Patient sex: M
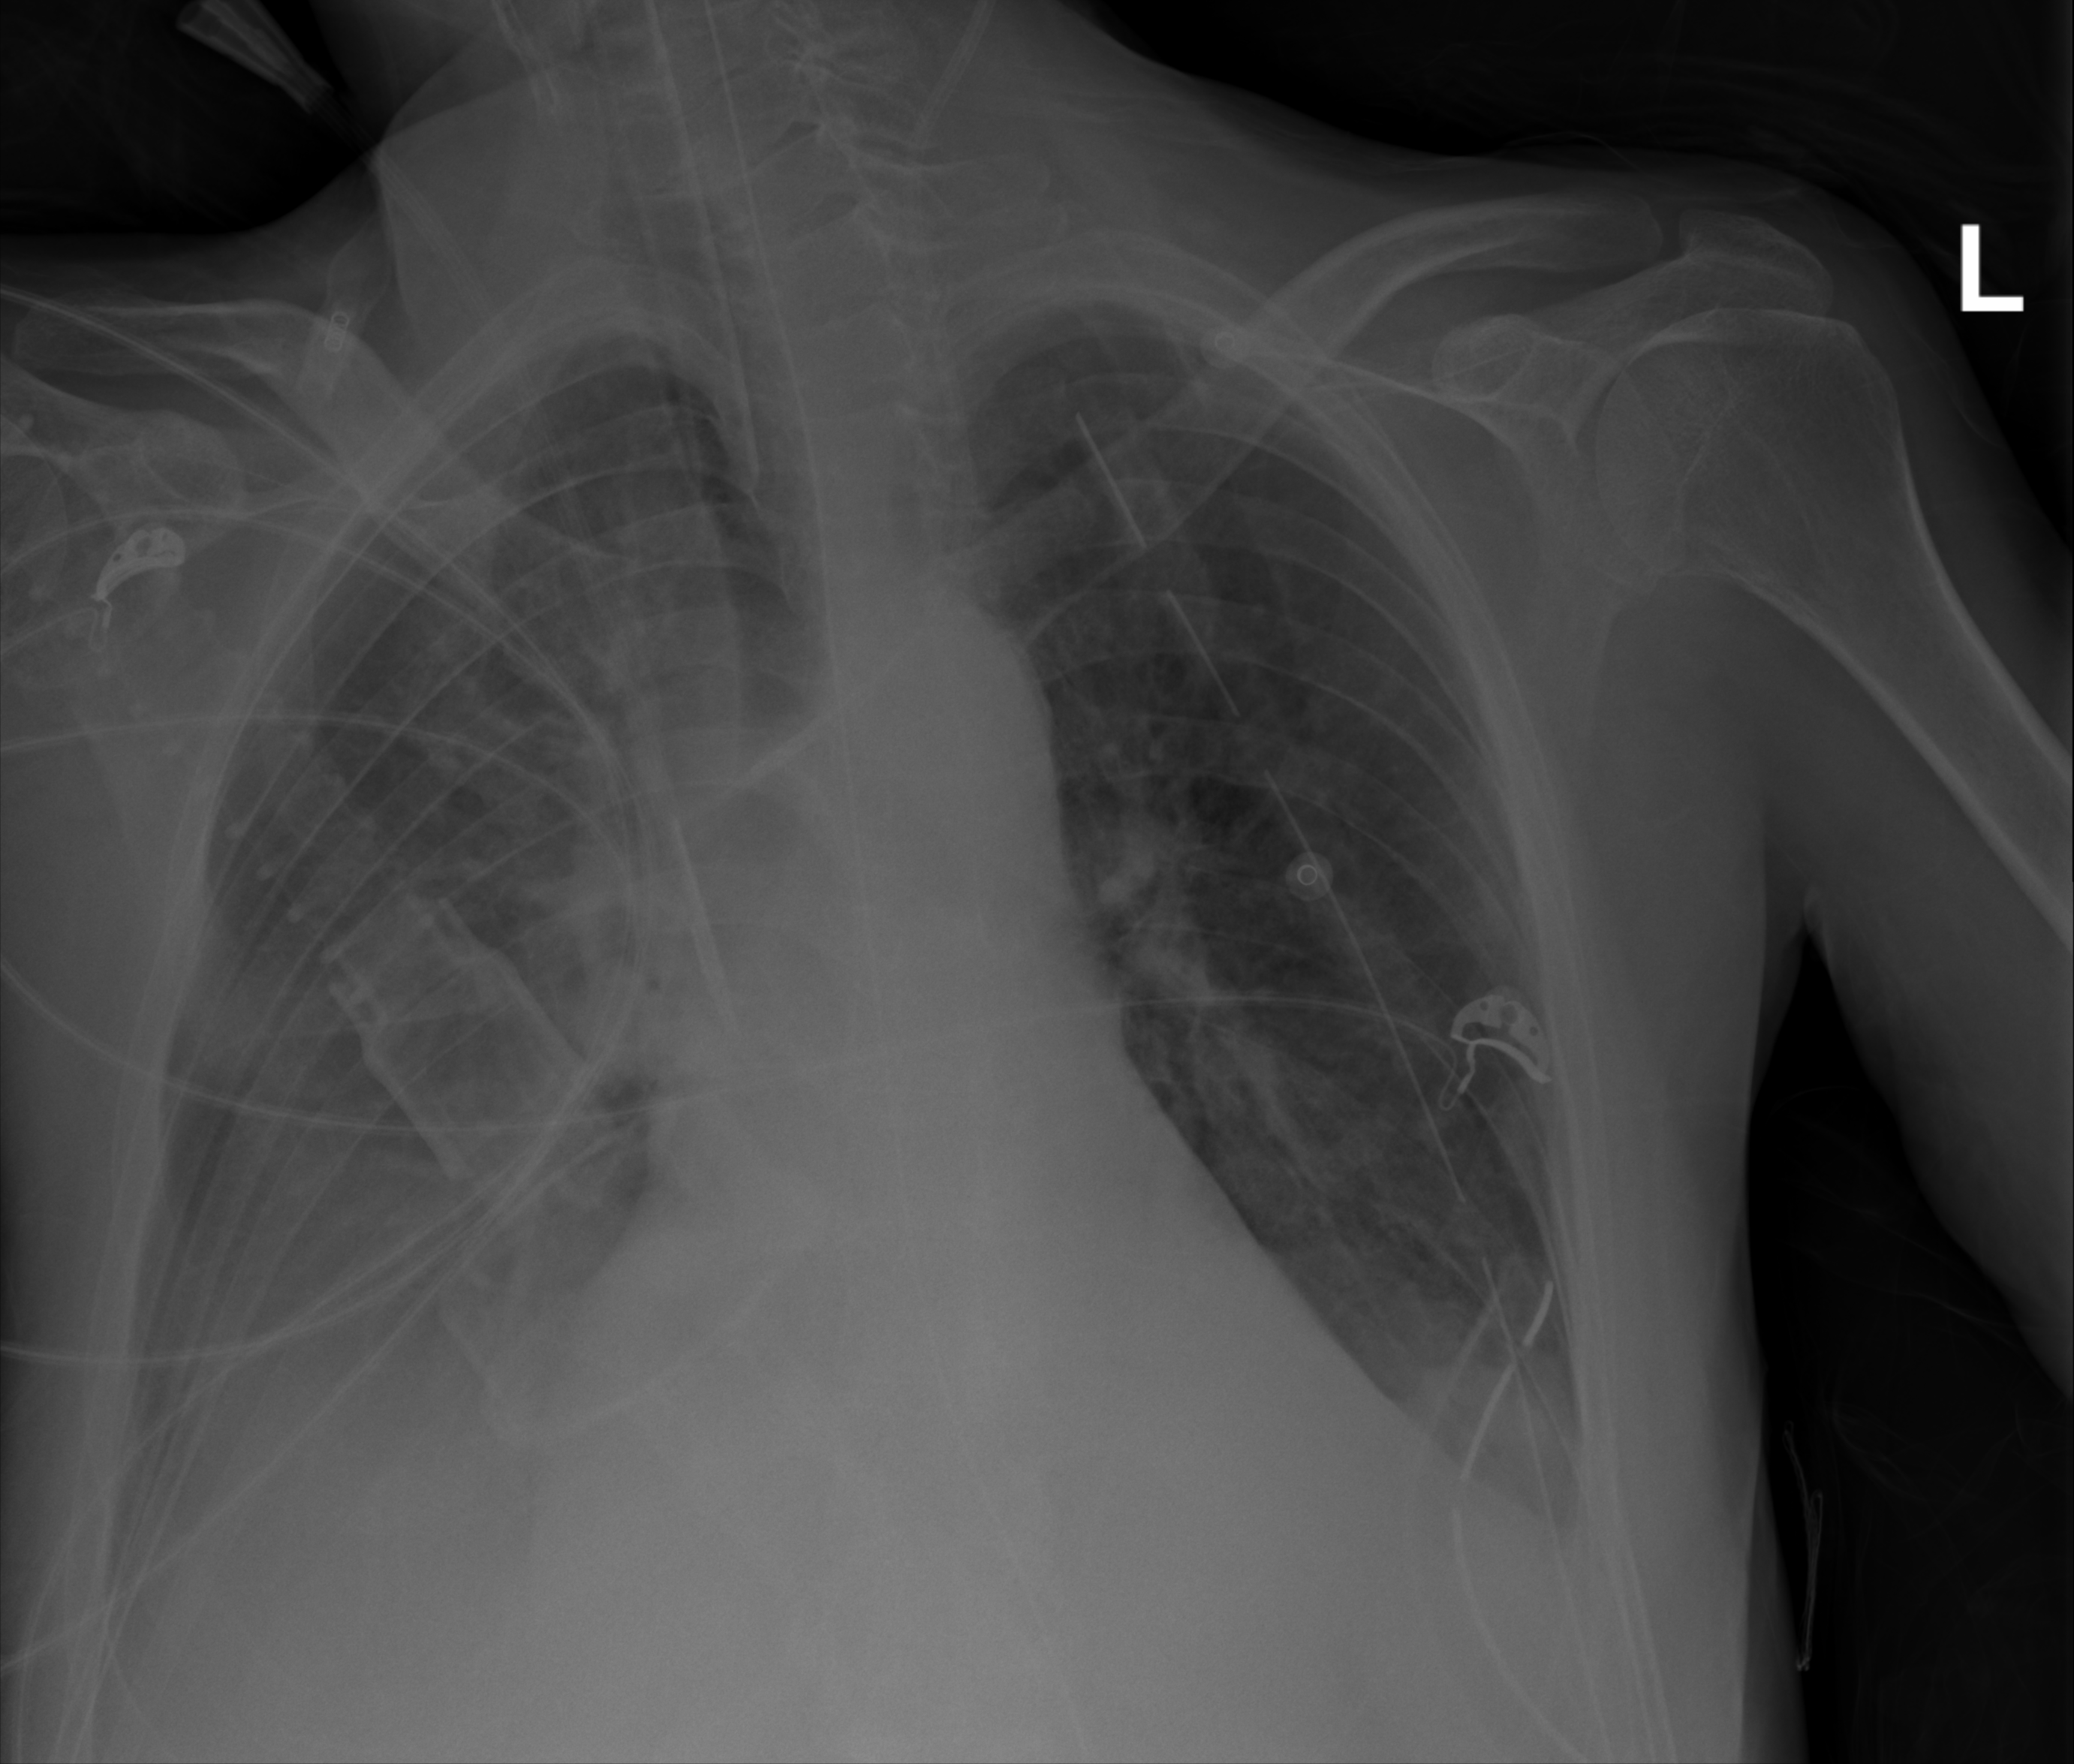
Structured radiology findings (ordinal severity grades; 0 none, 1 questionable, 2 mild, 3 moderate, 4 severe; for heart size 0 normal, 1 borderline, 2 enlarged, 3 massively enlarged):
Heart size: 2
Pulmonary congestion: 2
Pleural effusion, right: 3
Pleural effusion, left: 2
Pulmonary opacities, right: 0
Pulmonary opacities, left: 0
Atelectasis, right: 2
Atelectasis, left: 2